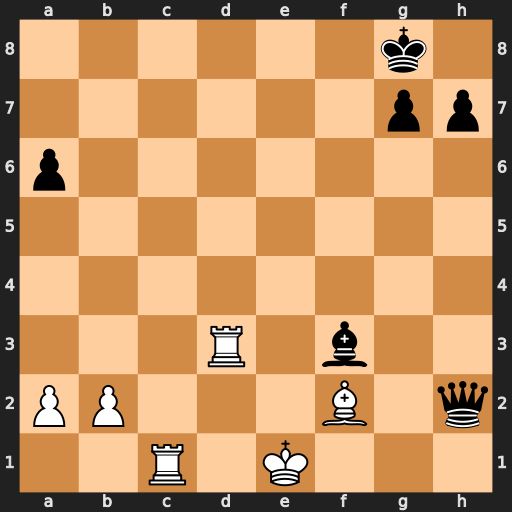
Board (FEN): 6k1/6pp/p7/8/8/3R1b2/PP3B1q/2R1K3
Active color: w
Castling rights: -
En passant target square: -
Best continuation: Rc8+ Kf7 Rxf3+